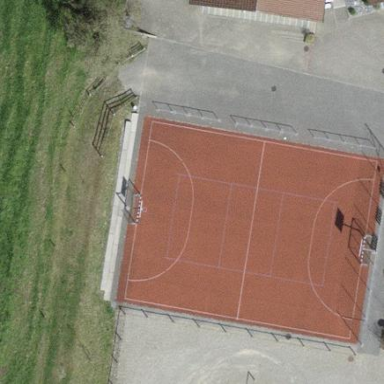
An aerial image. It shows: Multi-sport pitch for leisure land activities.